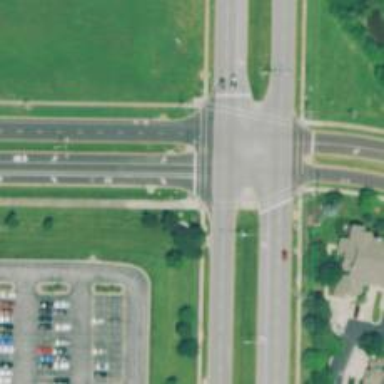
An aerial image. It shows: Solid stop line on the road.